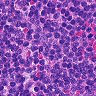
Metastatic tissue present: no